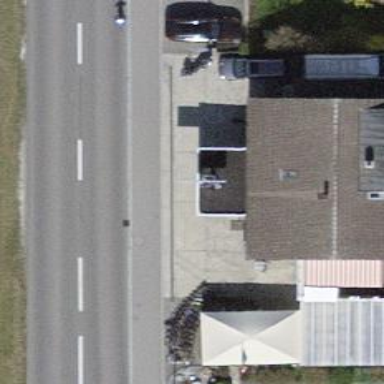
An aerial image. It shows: Fuel station.